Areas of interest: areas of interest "Scenic Spot"
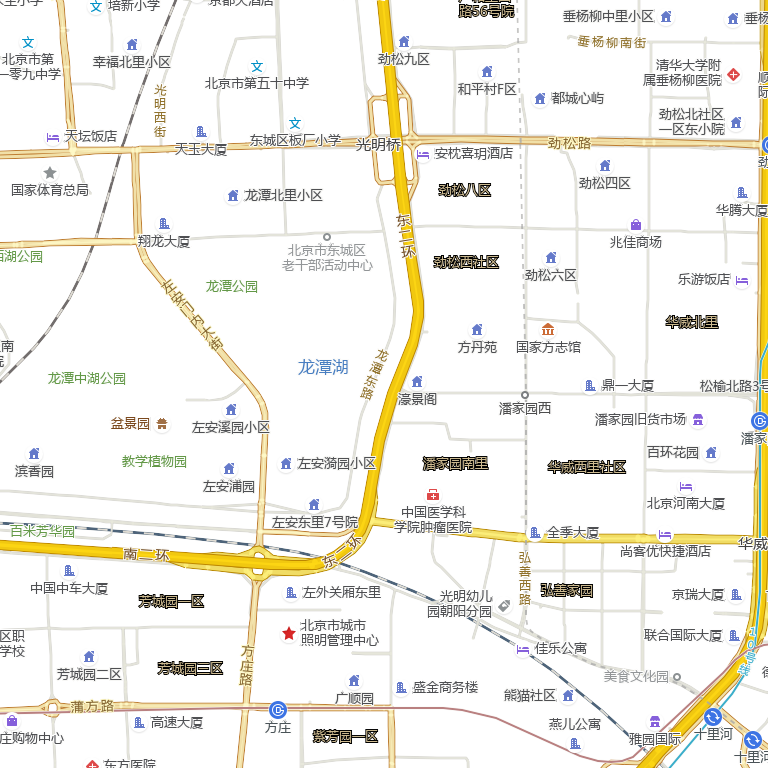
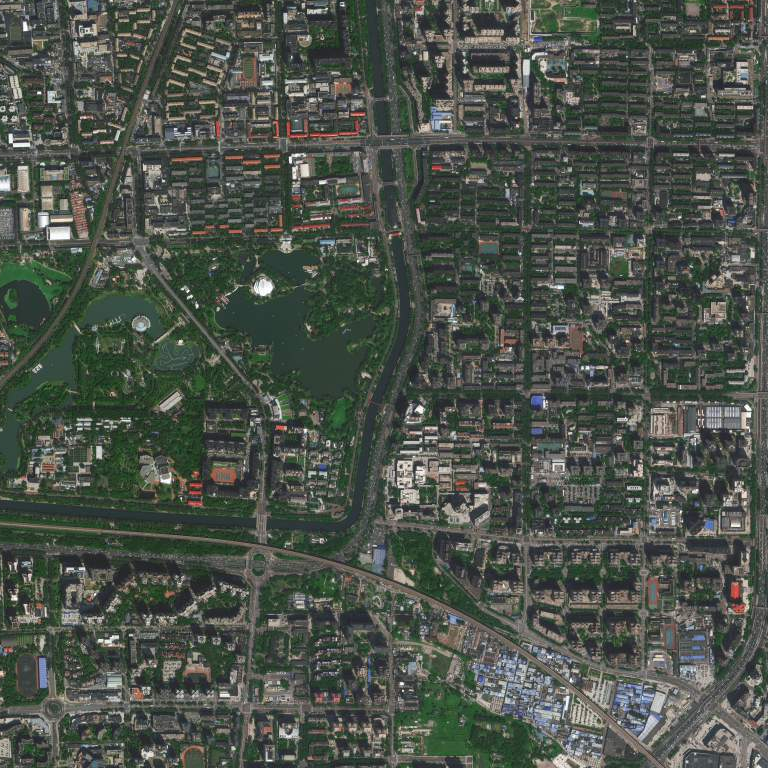